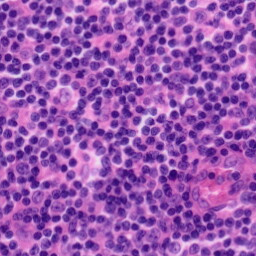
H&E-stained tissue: Tonsil